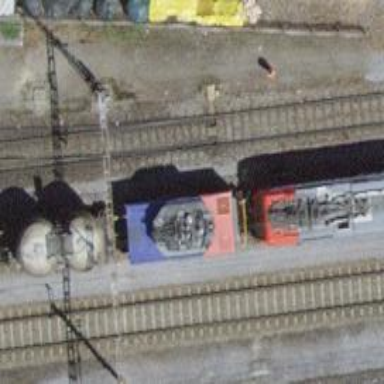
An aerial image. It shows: Railway switch.